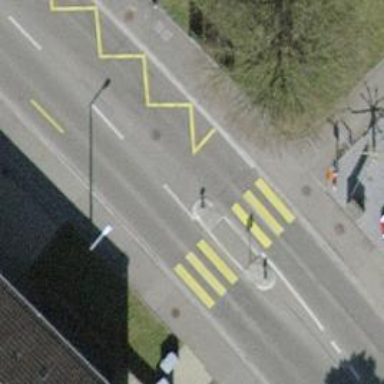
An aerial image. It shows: Marked zebra crossing with island.